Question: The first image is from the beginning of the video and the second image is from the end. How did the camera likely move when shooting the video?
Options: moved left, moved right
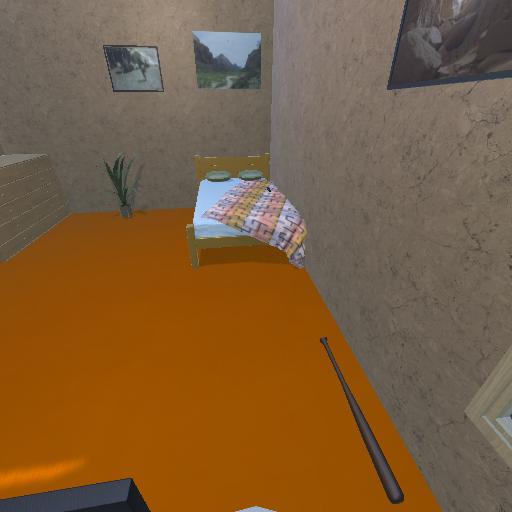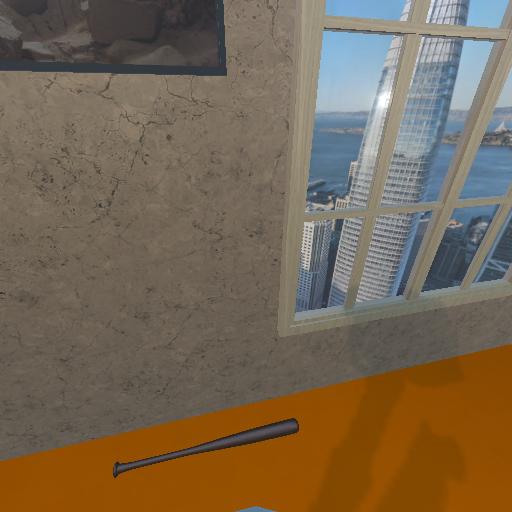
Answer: moved left